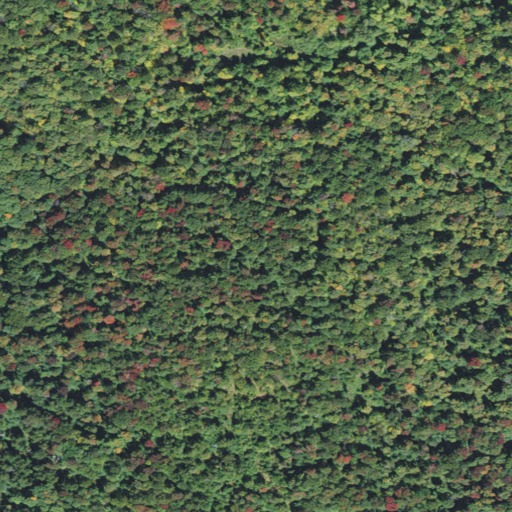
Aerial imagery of mountain in Vermont named McKinstry Hill containing deciduous forest, mixed forest, and shrub